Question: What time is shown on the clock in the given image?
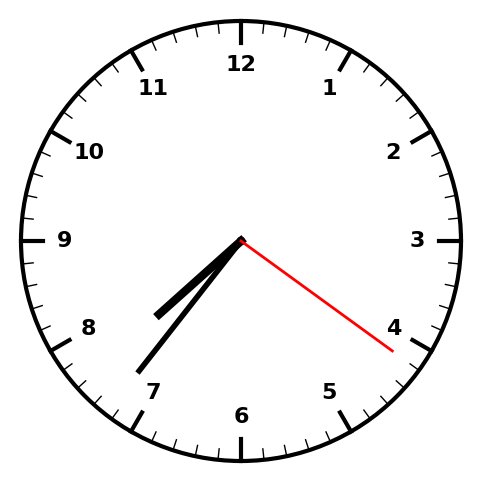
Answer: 07:36:21